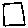
Label: square